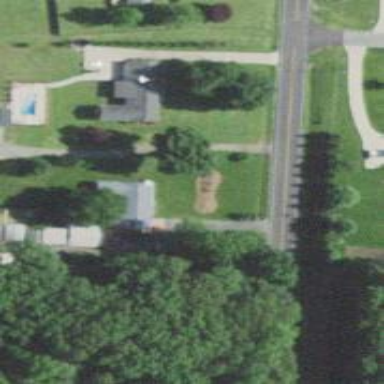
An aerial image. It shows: Driveway.